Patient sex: M
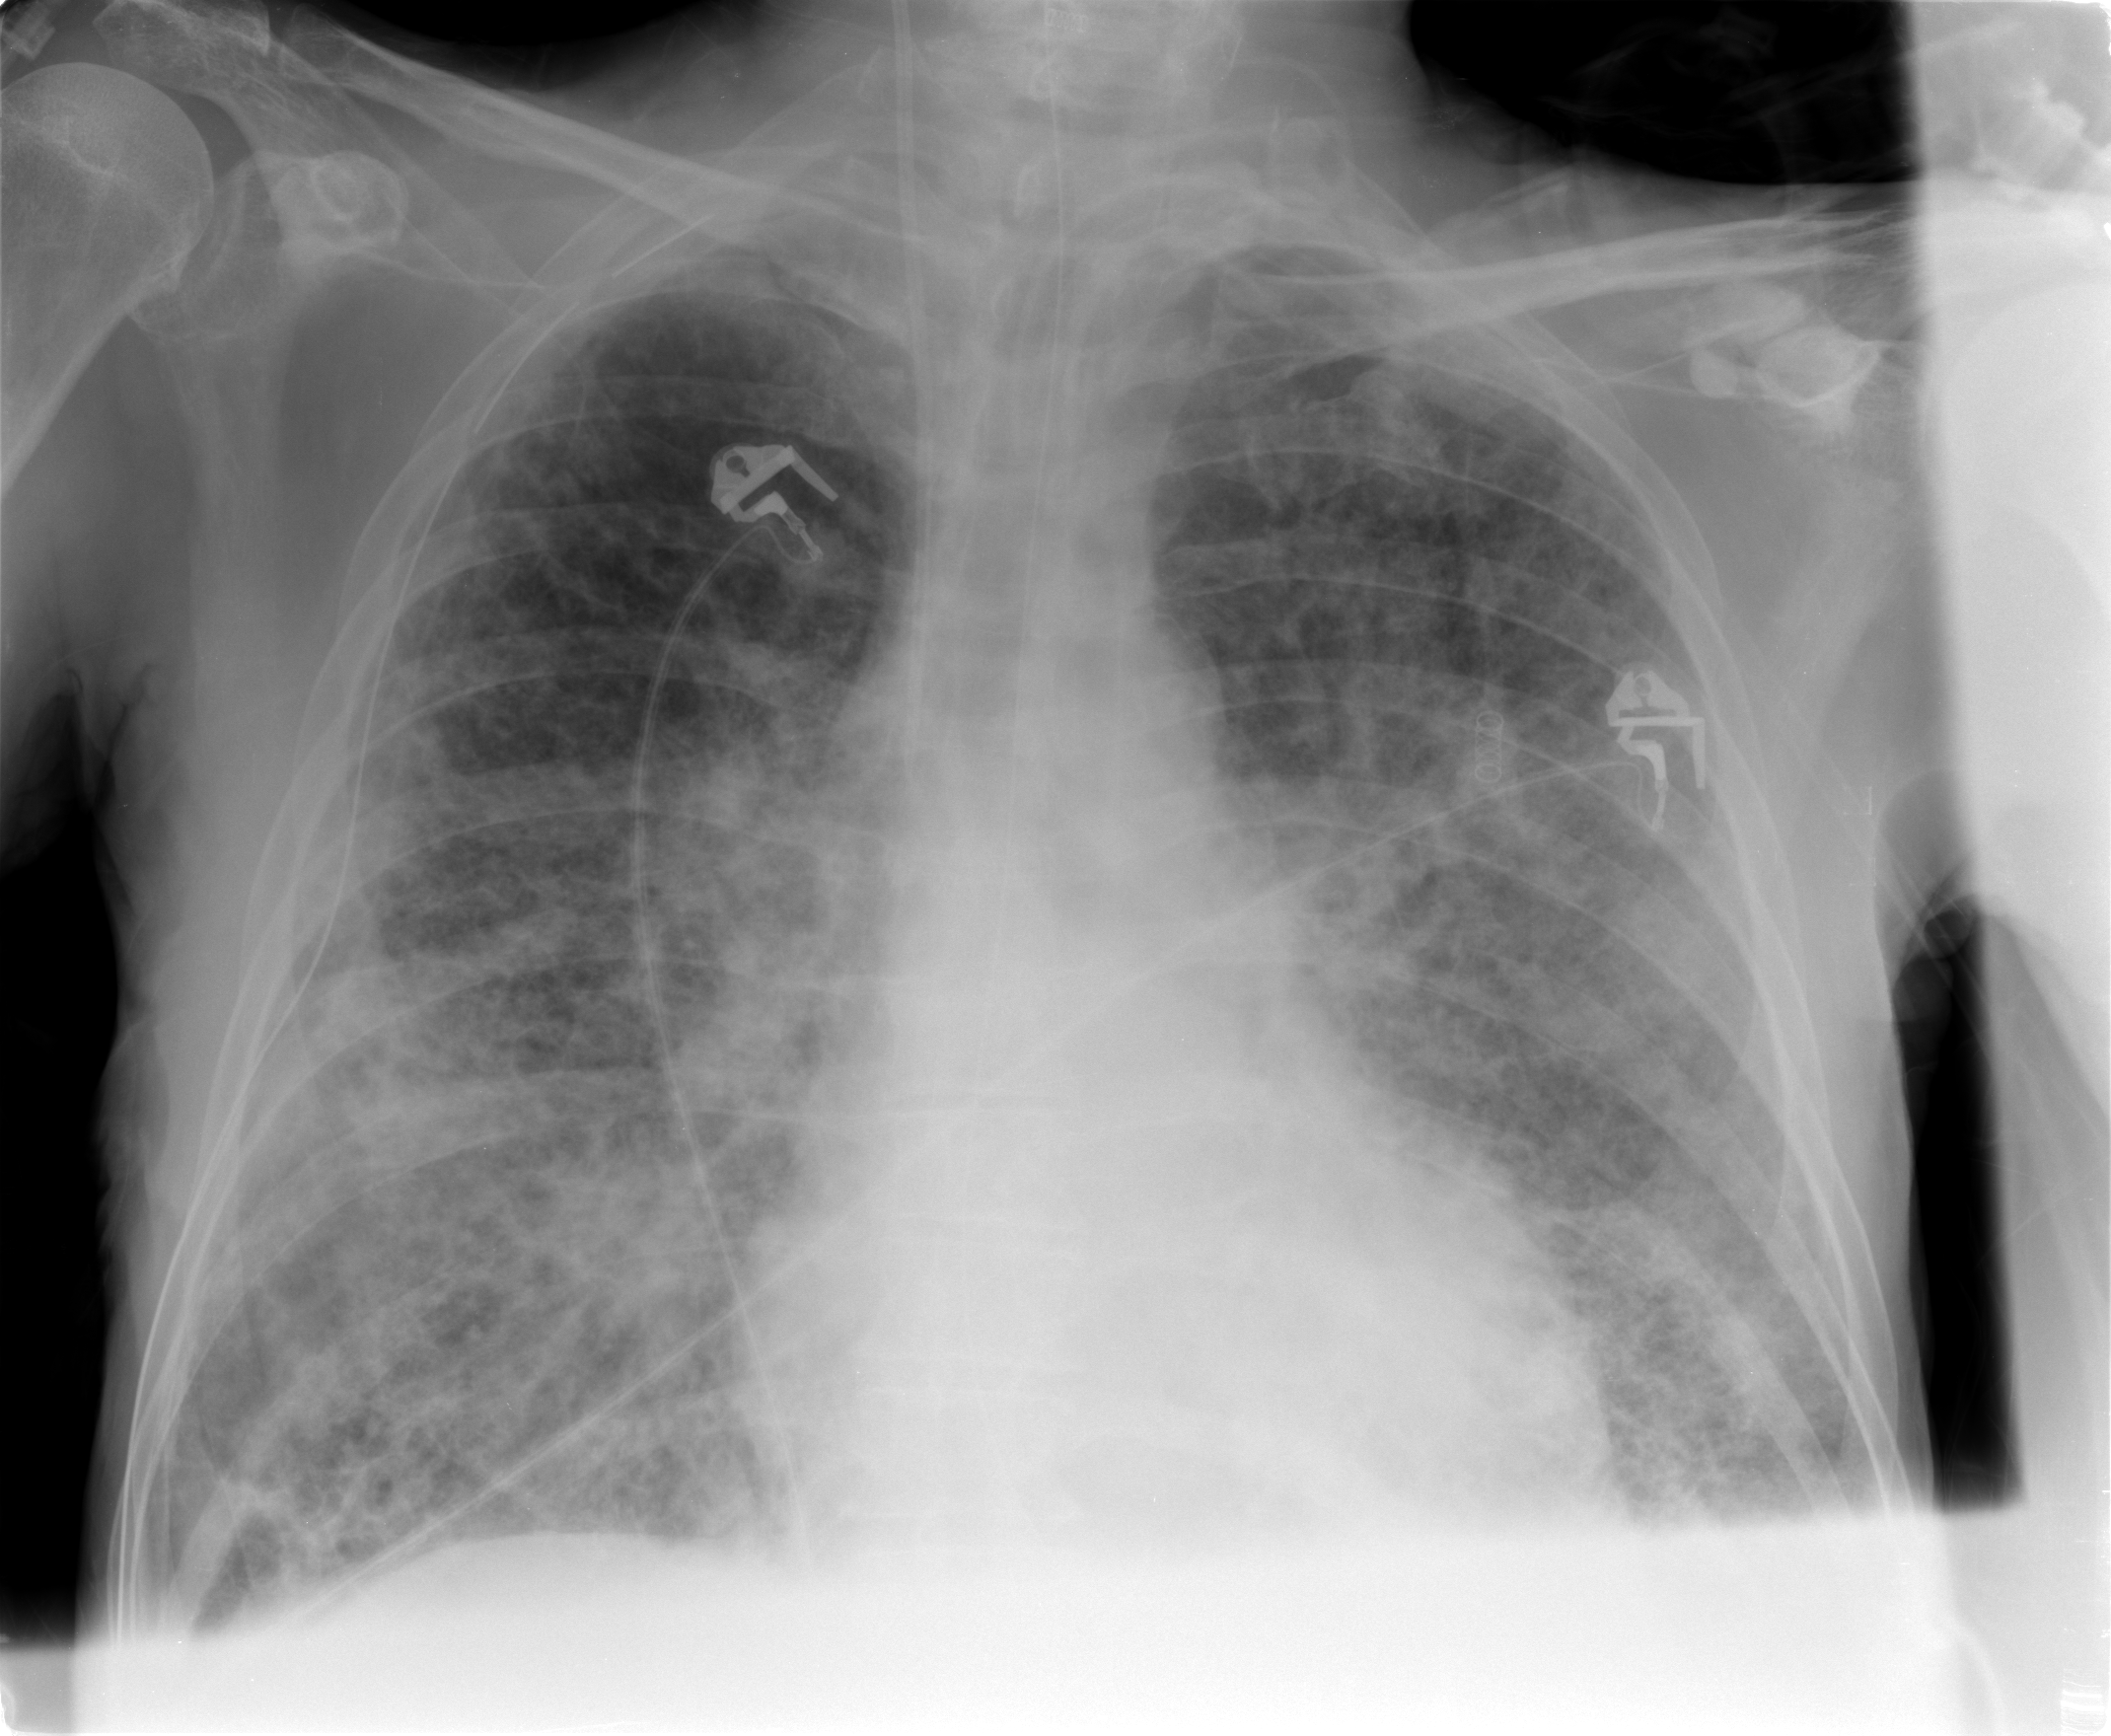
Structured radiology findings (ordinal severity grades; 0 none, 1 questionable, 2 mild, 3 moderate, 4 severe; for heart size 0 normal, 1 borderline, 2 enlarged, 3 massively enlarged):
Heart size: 1
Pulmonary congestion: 2
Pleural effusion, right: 1
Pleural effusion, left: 1
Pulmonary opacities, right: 4
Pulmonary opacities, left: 4
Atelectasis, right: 3
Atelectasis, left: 3